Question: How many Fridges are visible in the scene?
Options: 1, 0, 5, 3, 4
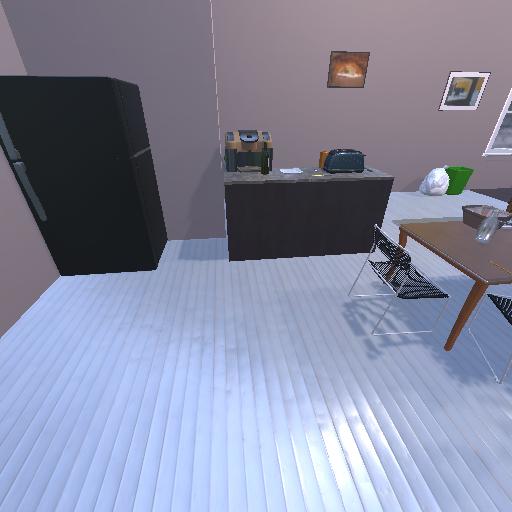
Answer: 1